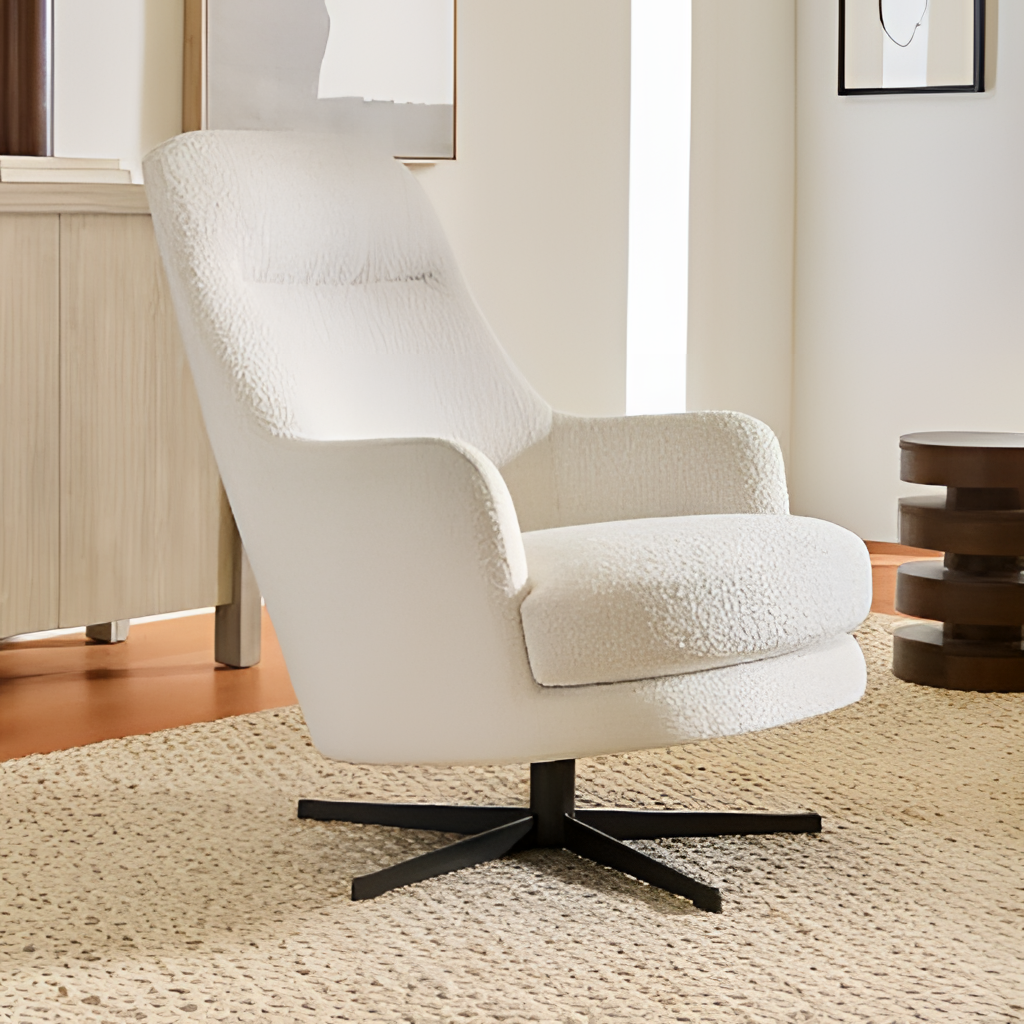
fabric armchair, living room, paint wallpaper, with solid pattern, brown wood flooring, with plank pattern, contemporary